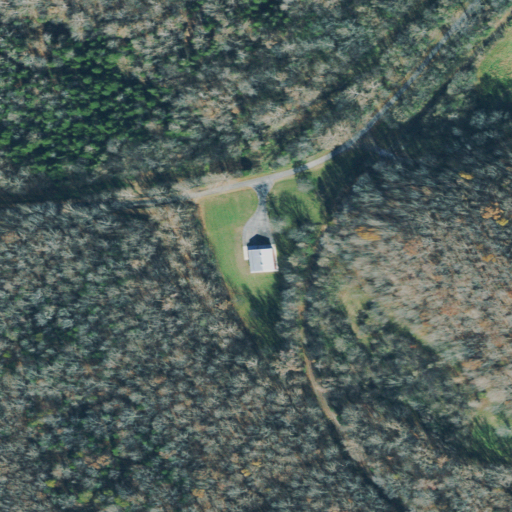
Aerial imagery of valley in Tennessee named Railroad Hollow containing deciduous forest, open development, mixed forest, pasture, evergreen forest, and low intensity development